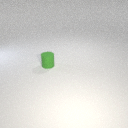
small green rubber cylinder